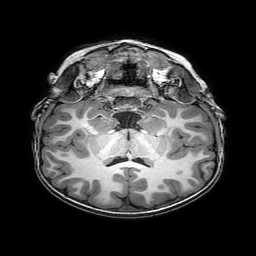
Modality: T1w
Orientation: sagittal
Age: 6
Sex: female
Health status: healthy